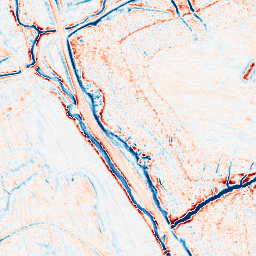
Category: edge_preserving
Decomposition family: anisotropic_diffusion
Decomposition parameters: iterations: 50
kappa: 10
gamma: 0.05
Upsampling method: quintic
Upsampling parameters: scale: 4
Upsampling scale: 4